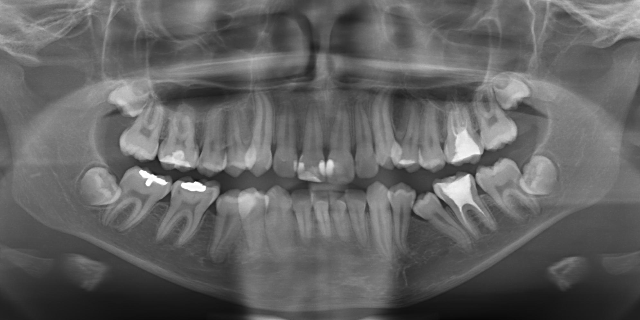
adult